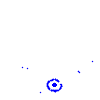
Particle: electron